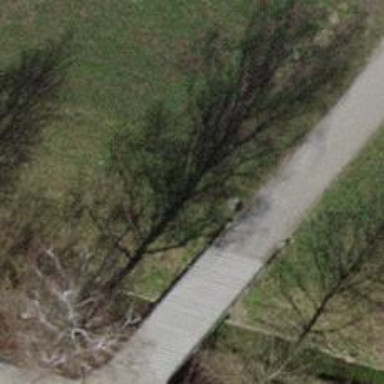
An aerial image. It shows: Footway on bridge.